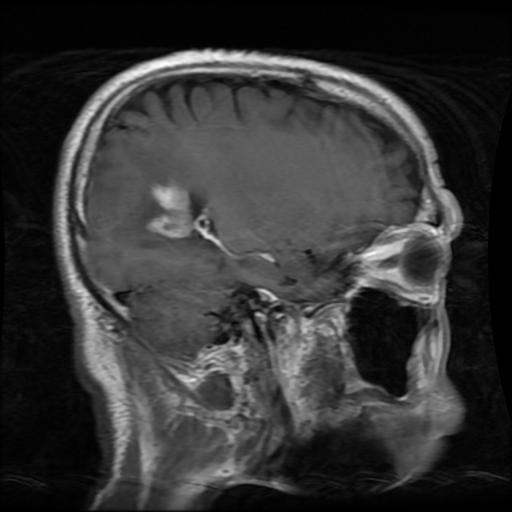
Label: glioma